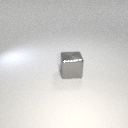
large gray metal cube